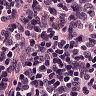
Metastatic tissue present: no